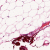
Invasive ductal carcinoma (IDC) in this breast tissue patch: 0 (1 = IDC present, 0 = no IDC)